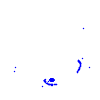
Particle: electron